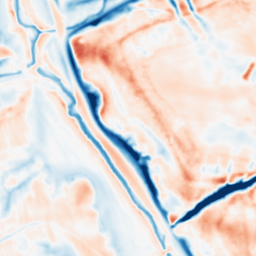
Category: multiscale
Decomposition family: dog_multiscale
Decomposition parameters: sigma_ratio: 2
n_scales: 3
base_sigma: 1
Upsampling method: linear_exact
Upsampling parameters: scale: 8
Upsampling scale: 8